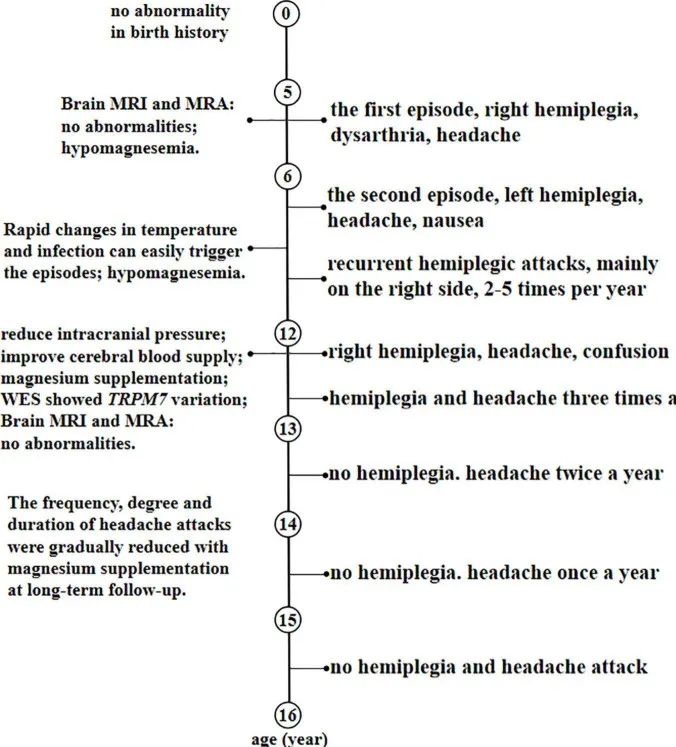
A timeline with relevant data from the patient episode of care.
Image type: chart (chart)